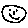
Label: smiley face